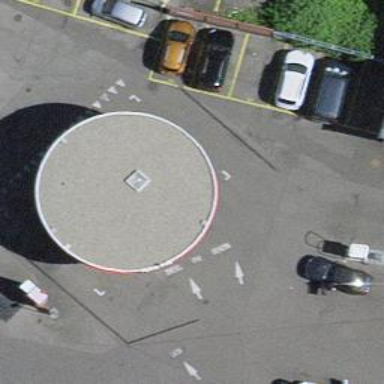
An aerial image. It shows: Fuel station.